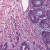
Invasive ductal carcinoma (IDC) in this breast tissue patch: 1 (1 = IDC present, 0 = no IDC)